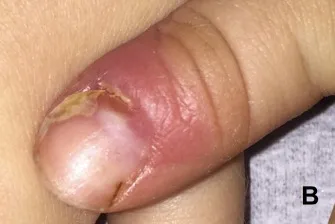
Photographs of the CMC manifestations in the two boys: Candida paronychias and onychodystrophic thumbnails.
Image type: medical_photograph (skin_photograph)